Question: I run
'''
spectrogram(data, 64, 60, 256, 2, 'yaxis');
'''
I get

I want to get range from 0 to 180 Hz, instead of normalised range from 0 to 1.
I can change axis by
'''
axis([0 450 0 180])
'''
but it does not change the values.
I run unsuccessfully
'''
spectrogram(180 .* data, 64, 60, 256, 2, 'yaxis');
'''
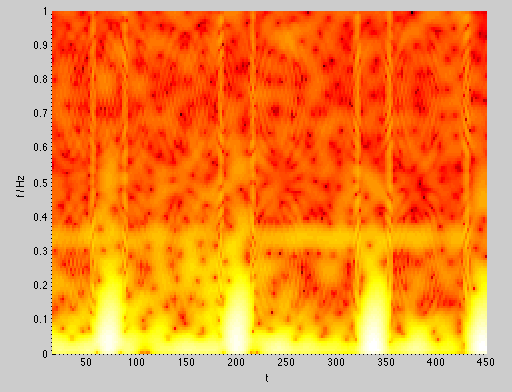
Answer: The x-axis should be frequency. You need to know the sampling rate 'fs' (is it 2 ?) of 'data'. Then the frequency range will be '(0:63)/64*fs'
Actually you can get the frequency output in the spectrogram function:
'''
[B,F,T]=spectrogram(data,64,60,256,2); % if fs = 2 in your case
'''
'F' is the frequency range.